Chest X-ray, PA view. Patient: 3 years old, sex M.
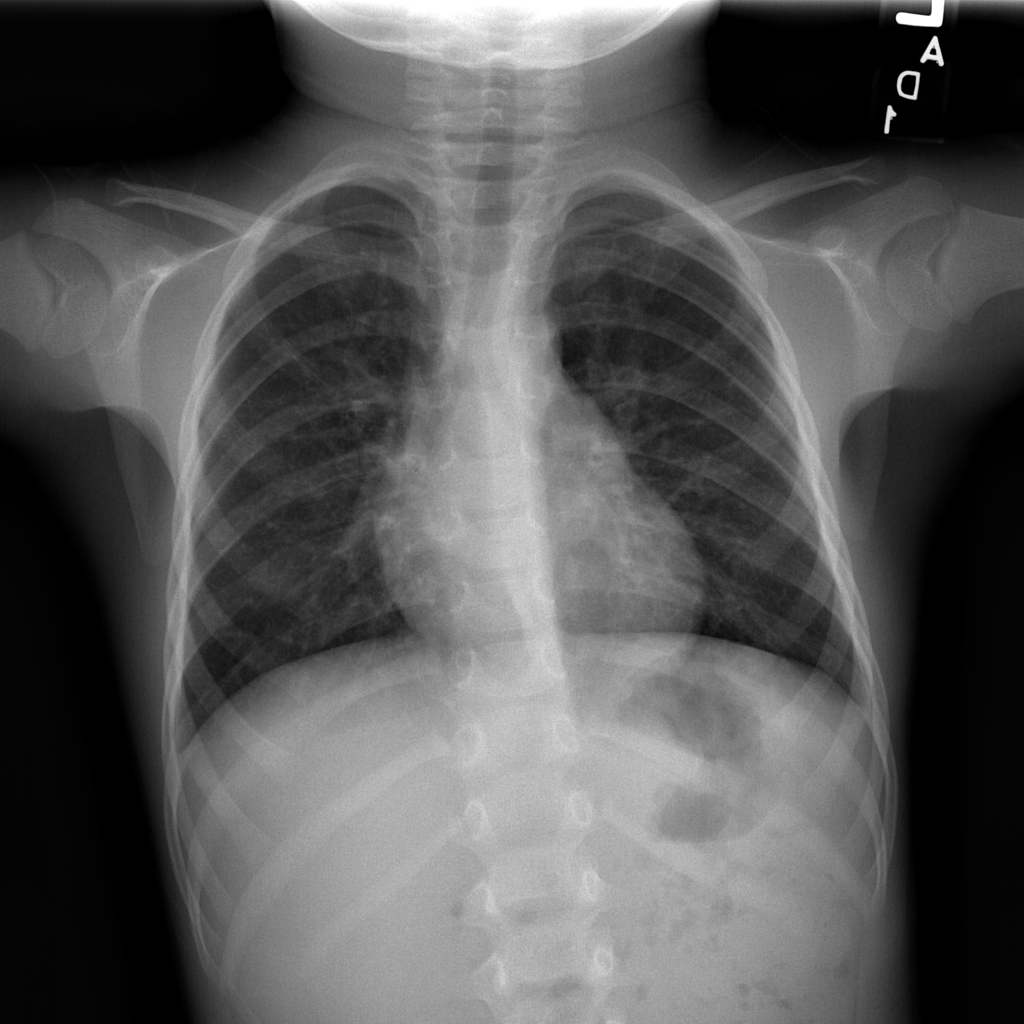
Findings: No Finding